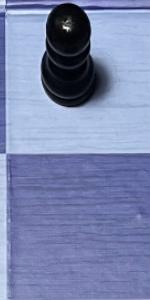
Label: Empty